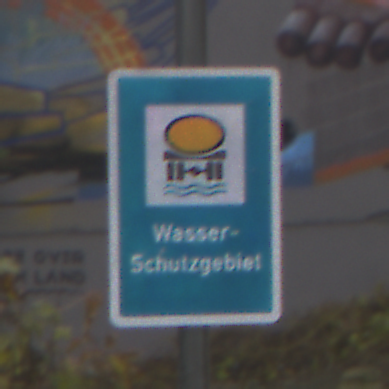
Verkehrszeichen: Wasserschutzgebiet
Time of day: MorningAfternoon
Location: Outdoor (Urban)
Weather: PartlyCloudy
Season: NotSpecified
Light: Natural